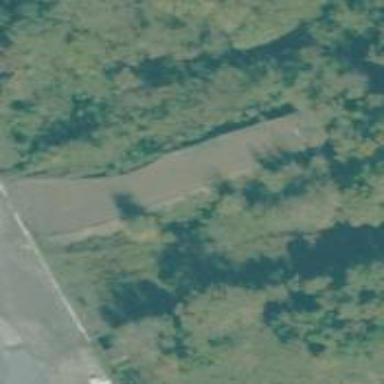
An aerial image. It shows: Disused railway spur.